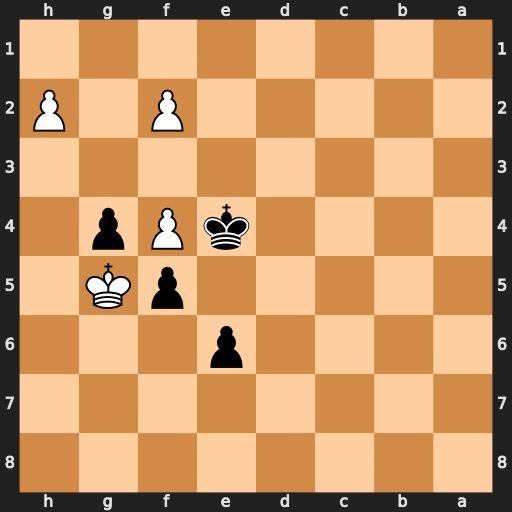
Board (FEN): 8/8/4p3/5pK1/4kPp1/8/5P1P/8
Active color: b
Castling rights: -
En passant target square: -
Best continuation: Kf3 Kf6 Kxf4